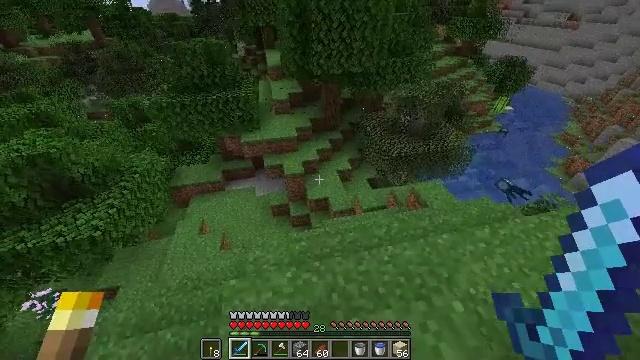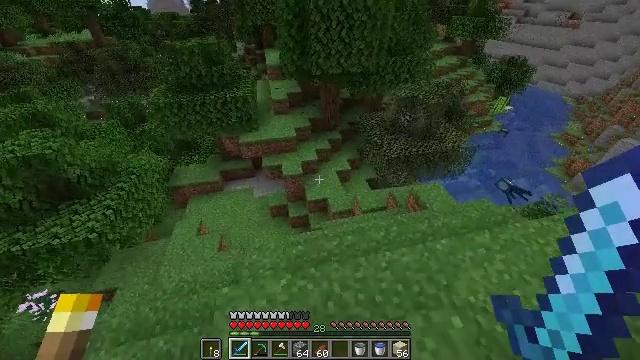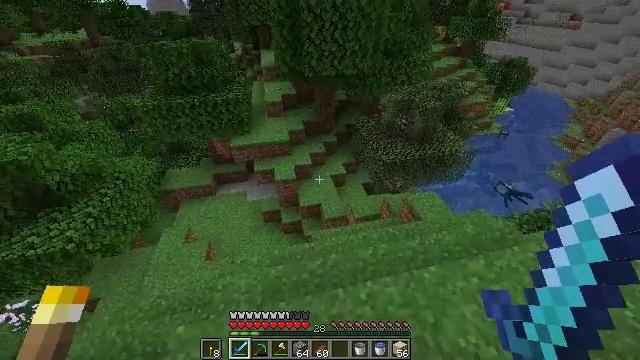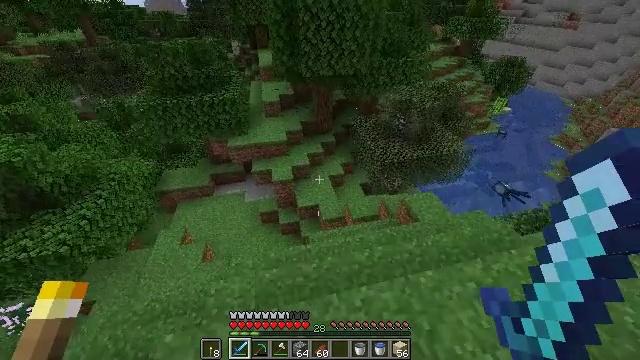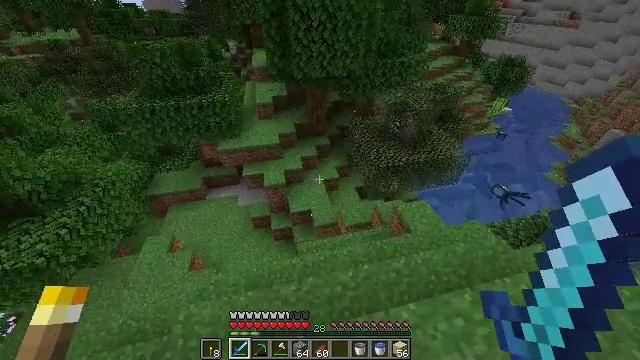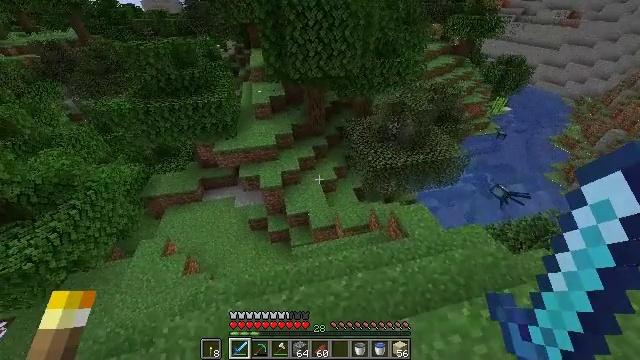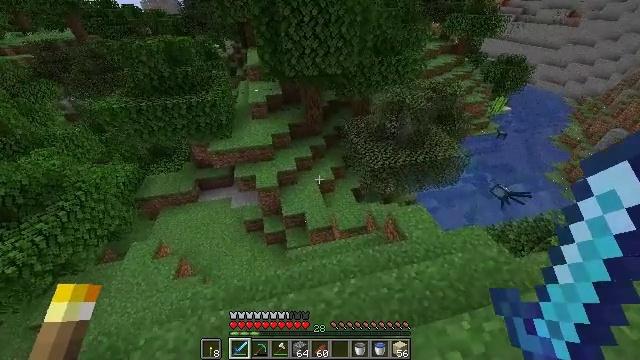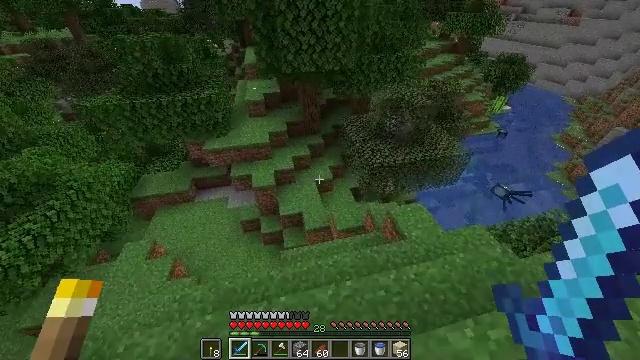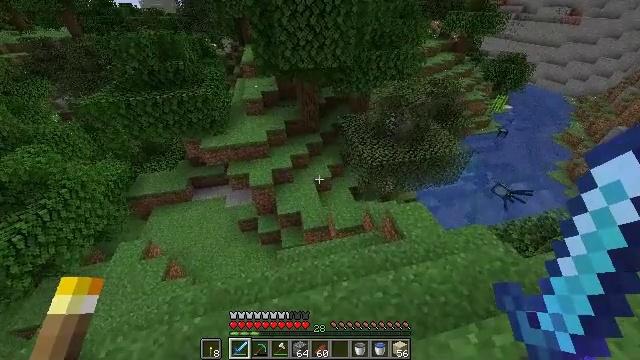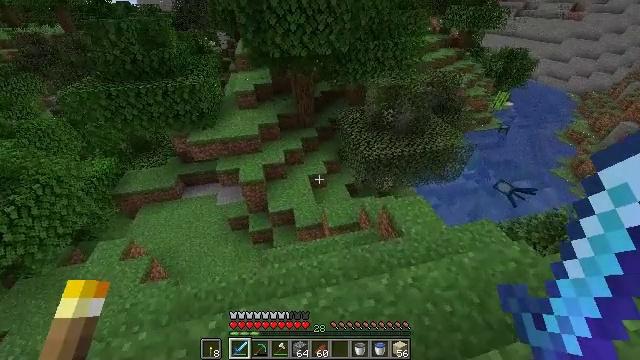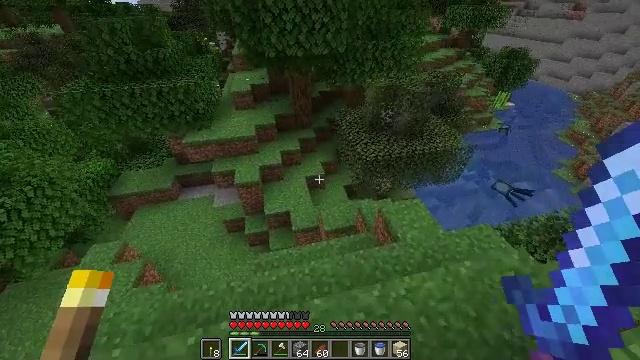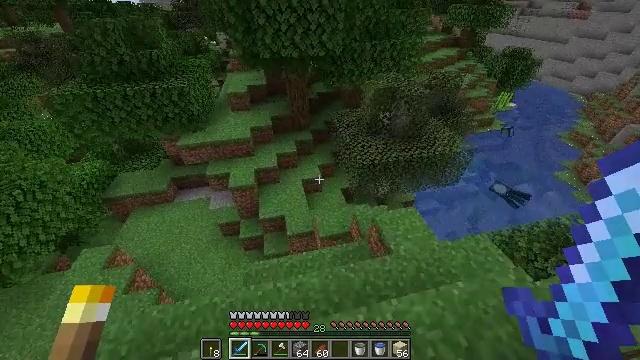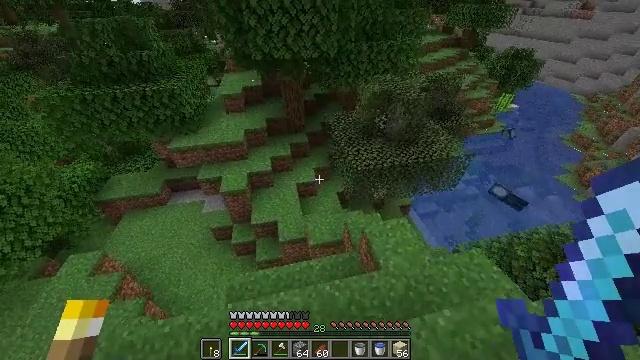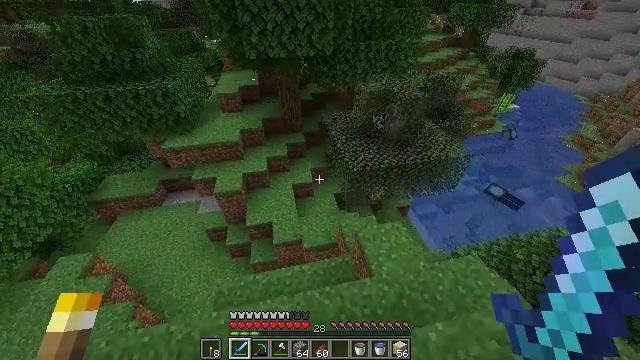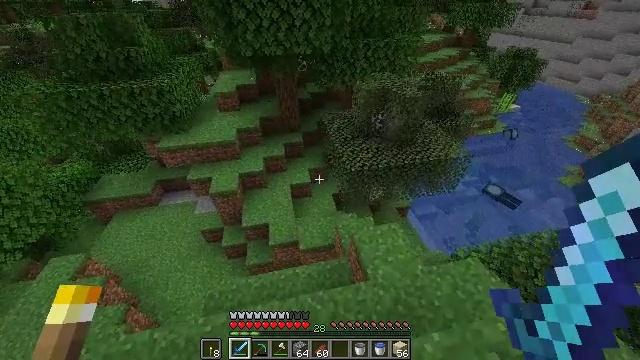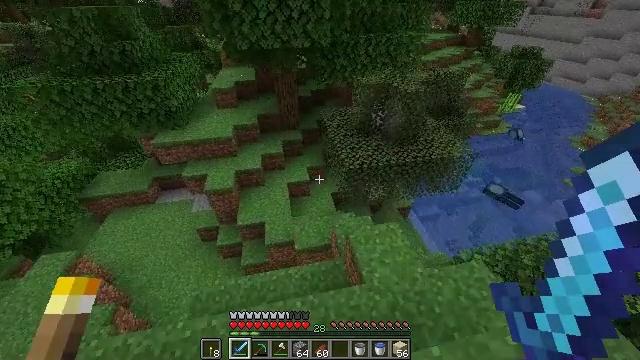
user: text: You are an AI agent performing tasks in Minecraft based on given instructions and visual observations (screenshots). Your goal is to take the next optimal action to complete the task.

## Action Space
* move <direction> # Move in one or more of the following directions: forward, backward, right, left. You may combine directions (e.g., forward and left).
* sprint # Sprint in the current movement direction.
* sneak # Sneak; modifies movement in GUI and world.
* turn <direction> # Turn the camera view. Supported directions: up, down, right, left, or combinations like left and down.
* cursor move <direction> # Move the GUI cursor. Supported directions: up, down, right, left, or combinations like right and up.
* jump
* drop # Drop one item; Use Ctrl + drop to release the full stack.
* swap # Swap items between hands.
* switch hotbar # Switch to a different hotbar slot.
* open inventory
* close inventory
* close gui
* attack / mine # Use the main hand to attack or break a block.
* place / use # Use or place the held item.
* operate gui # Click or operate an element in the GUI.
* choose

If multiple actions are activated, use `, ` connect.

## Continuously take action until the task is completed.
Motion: motion action
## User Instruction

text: Cut down the sugar cane stalks.
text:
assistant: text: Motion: move forward and move right, sprint
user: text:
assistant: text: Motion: move forward and move right, sprint
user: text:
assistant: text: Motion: move forward and move right, sprint
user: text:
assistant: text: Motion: move forward and move right, sprint
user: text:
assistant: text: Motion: move forward and move right, sprint
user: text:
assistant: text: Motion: move forward and move right, sprint
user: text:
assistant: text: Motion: move forward and move right, sprint
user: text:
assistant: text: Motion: move forward and move right, sprint
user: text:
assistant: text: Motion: move forward and move right, sprint
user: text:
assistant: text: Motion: move forward and move right, sprint
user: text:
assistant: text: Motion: move forward and move right, sprint
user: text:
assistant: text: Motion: move forward and move right, sprint
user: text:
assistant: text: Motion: move forward and move right, sprint
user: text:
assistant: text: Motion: move forward and move right, sprint
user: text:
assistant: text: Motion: move forward and move right, sprint
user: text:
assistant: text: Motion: move forward and move right, sprint, turn left
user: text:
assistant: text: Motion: move forward, sprint, turn left
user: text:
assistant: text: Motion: move forward, sprint, turn left
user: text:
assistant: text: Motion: move forward, sprint, turn left and down
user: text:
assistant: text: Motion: move forward, sprint, turn left and down
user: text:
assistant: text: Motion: move forward, sprint, turn left and down
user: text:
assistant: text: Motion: move forward and move right, sprint, turn down
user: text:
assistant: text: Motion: move forward and move right, sprint, turn left and down
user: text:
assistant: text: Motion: move forward and move right, sprint, turn left and down
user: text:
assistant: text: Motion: move forward and move right, sprint, turn left and down
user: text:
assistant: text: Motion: move forward and move right, sprint, turn left
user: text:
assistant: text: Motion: move forward, sprint, turn left
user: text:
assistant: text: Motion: move forward, sprint, turn left
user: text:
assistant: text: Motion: move forward, sprint, turn left
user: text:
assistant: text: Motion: move forward, sprint, turn left